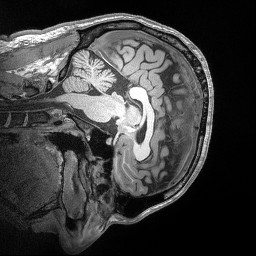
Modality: T1w
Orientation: sagittal
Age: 36
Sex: male
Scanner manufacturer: siemens
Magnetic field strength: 3 T
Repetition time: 2.53 s
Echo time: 0.00164 s